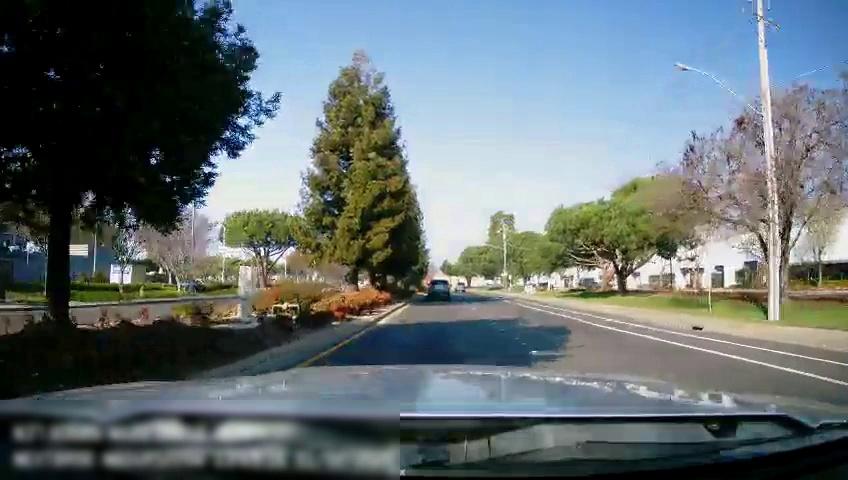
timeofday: Day
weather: Sunny
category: Drivable Space
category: Drivable Space
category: Vehicles | SUV
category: Vehicles | SUV
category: Lanes | Alternate Lane
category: Lanes | Alternate Lane
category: Lanes | Alternate Lane
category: Lanes | Current Lane